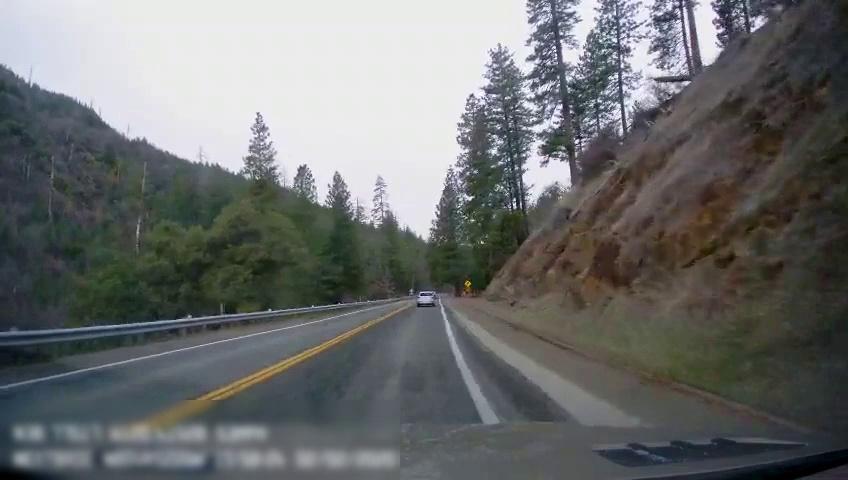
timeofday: Day
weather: Cloudy
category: Drivable Space
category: Vehicles | Car
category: Lanes | Current Lane
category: Lanes | Current Lane
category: Lanes | Opposite Lane